Chest X-ray. View position: PA
Patient age: 82
Patient sex: F
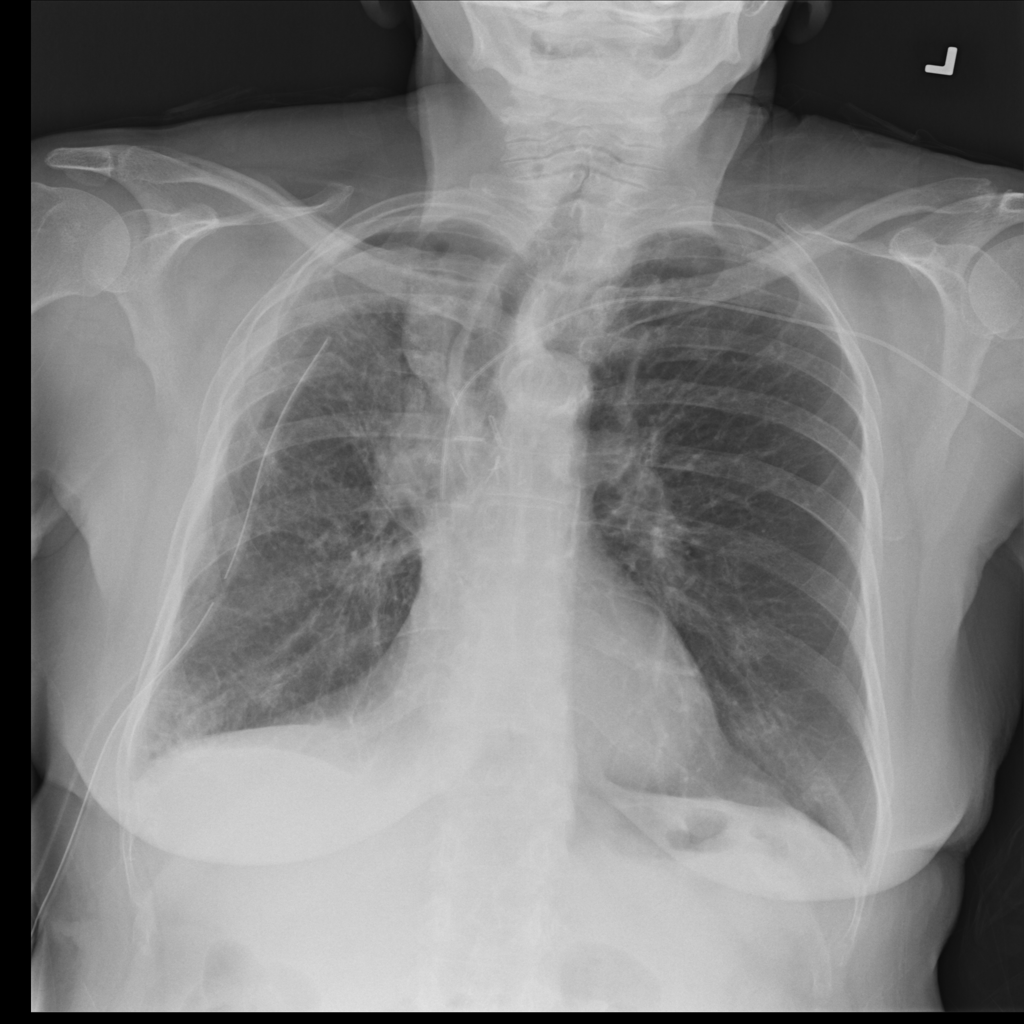
Finding: Pneumothorax